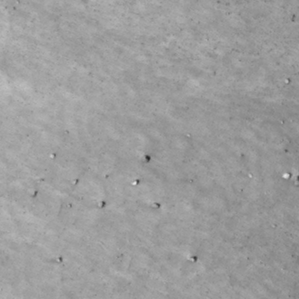
Label: non_frost